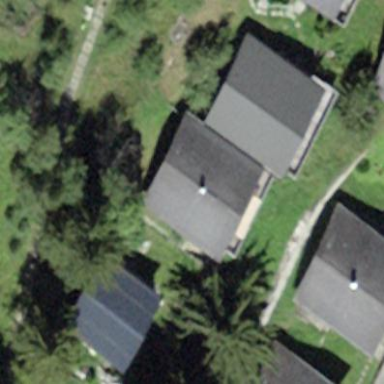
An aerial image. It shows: Detached building.